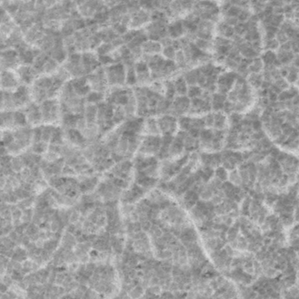
Label: frost